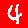
Digit: 4